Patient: sex M, age 45
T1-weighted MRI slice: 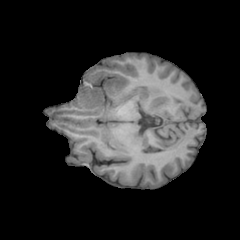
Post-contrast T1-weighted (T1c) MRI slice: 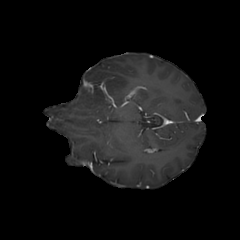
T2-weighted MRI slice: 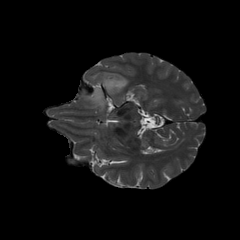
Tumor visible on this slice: yes
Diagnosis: Oligodendroglioma, IDH-mutant, 1p/19q-codeleted
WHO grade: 2